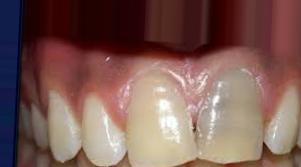
Condition: Tooth Discoloration